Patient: sex F, age 69
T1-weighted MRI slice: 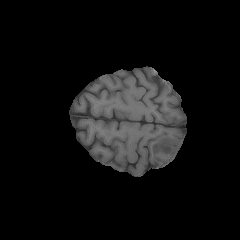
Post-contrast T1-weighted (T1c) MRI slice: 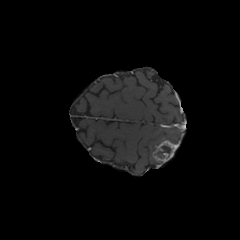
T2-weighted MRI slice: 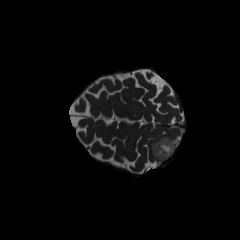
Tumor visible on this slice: yes
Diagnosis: Glioblastoma, IDH-wildtype
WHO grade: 4